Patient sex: M
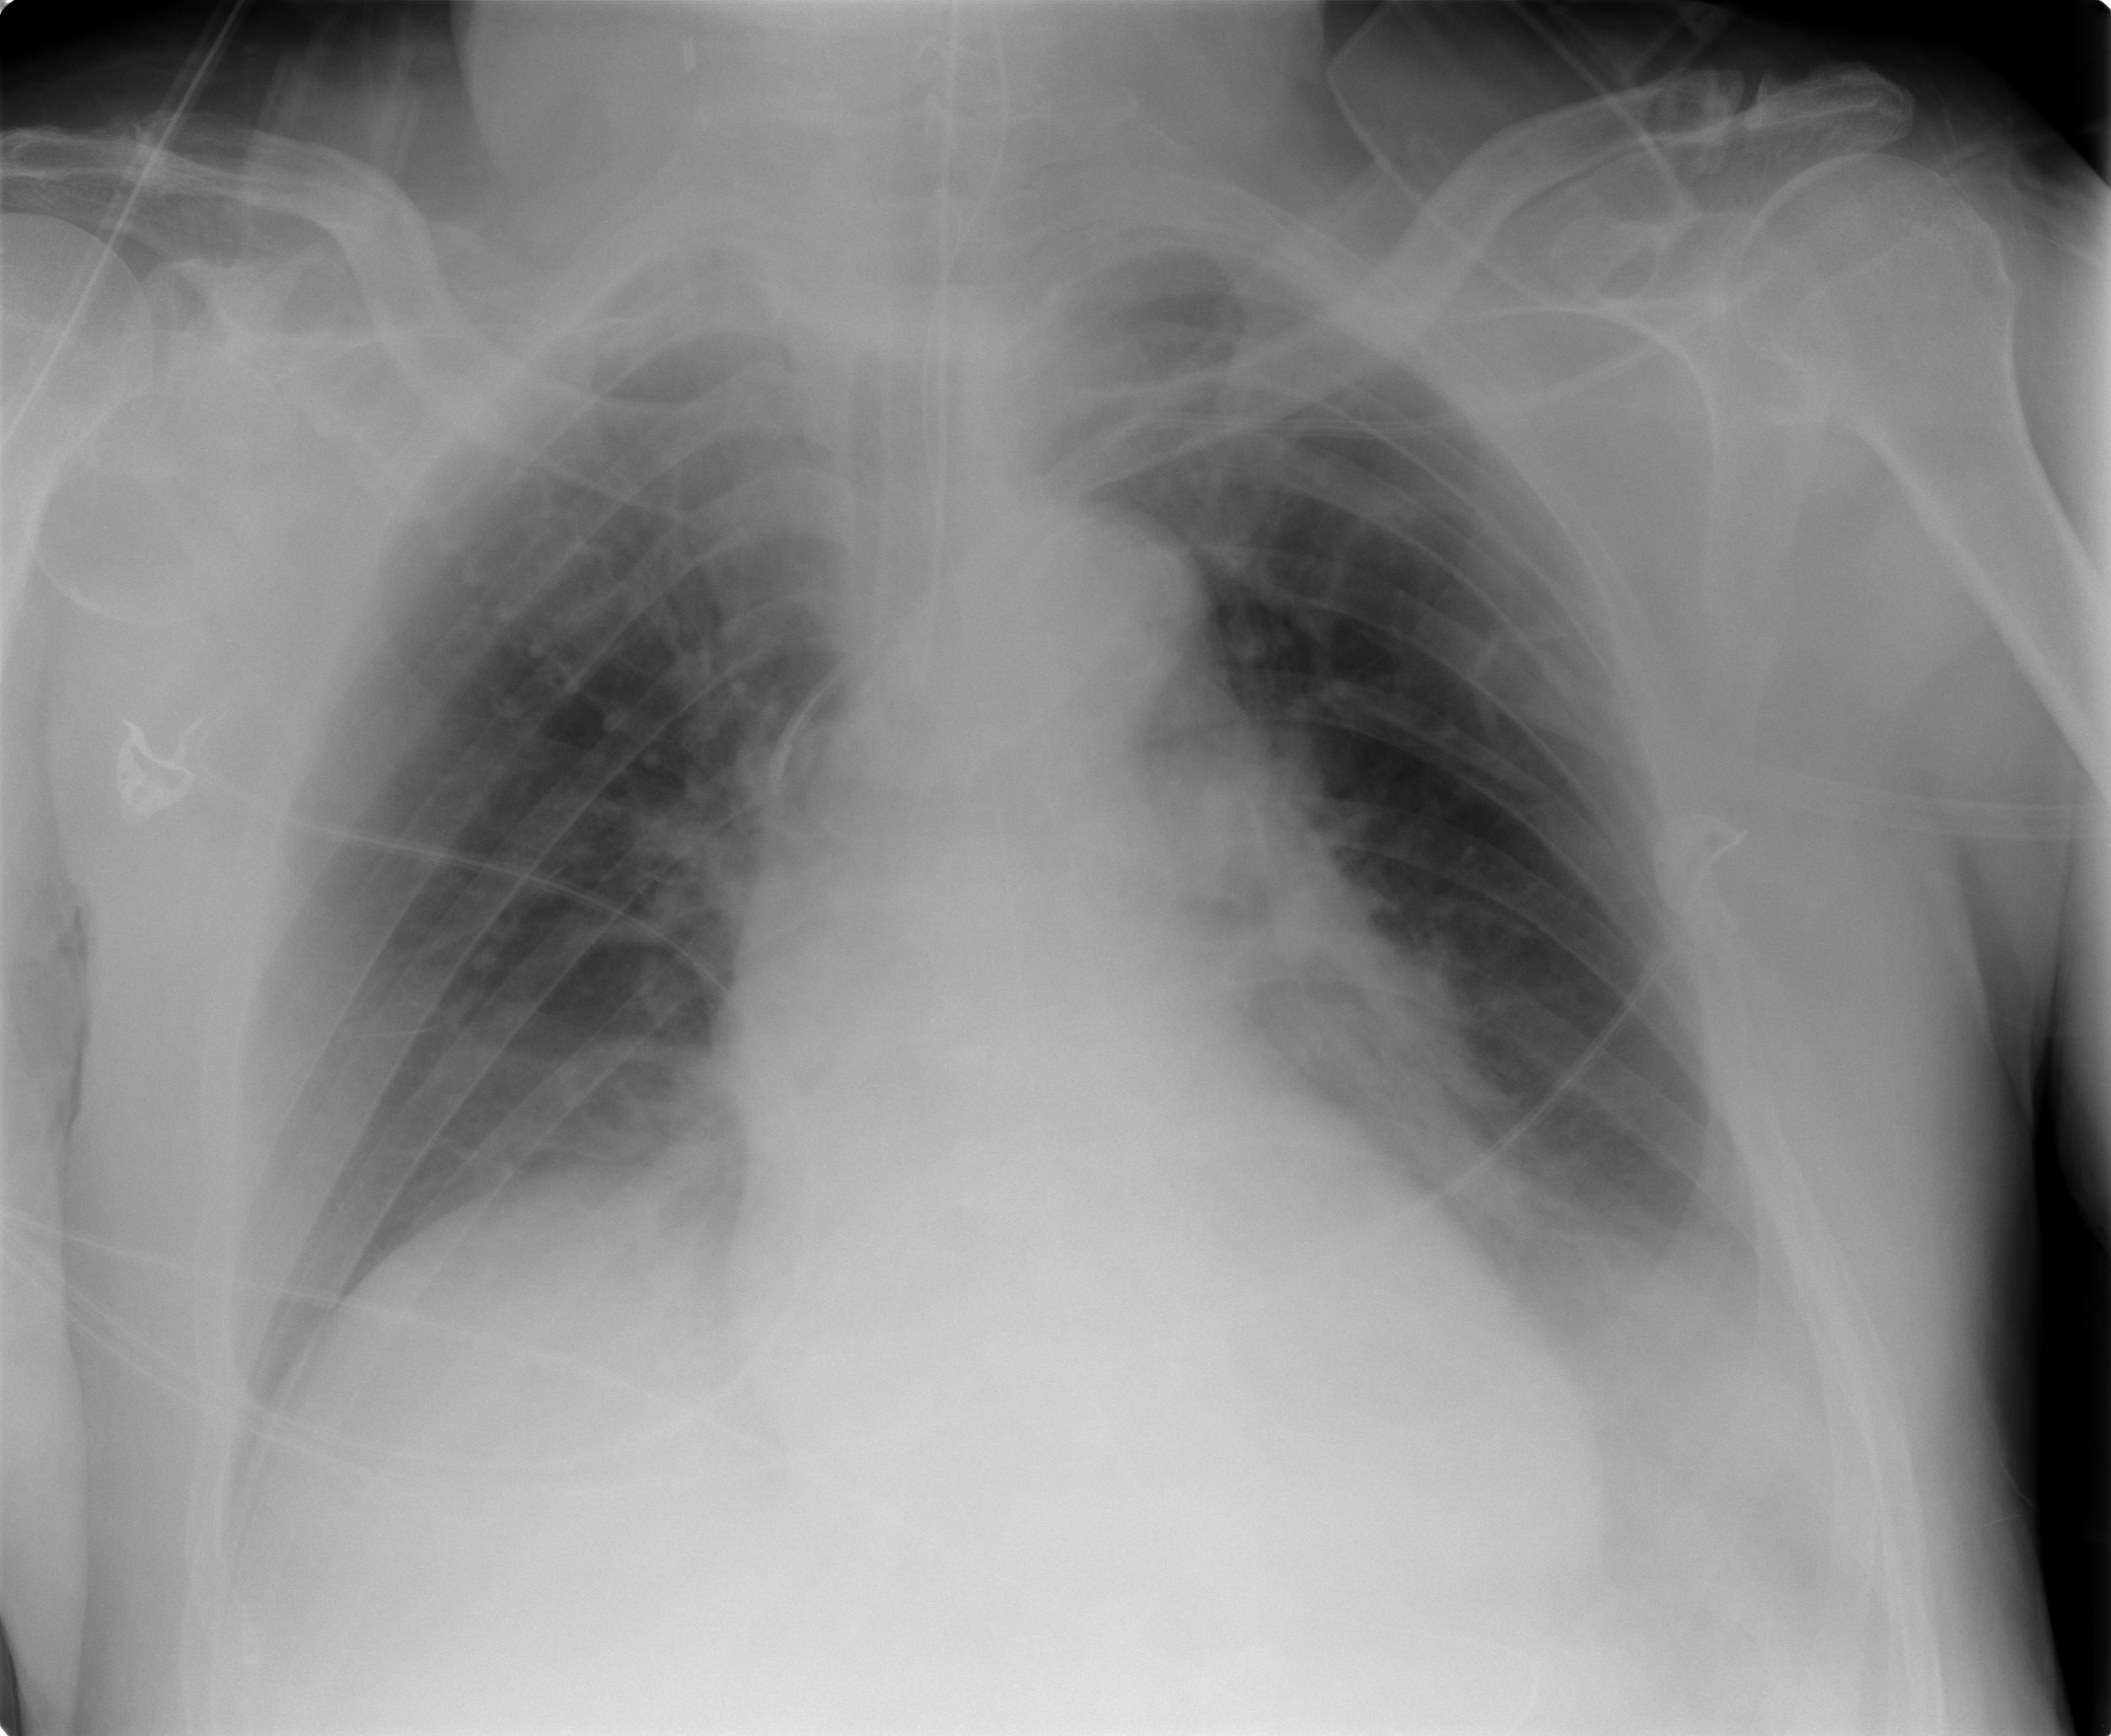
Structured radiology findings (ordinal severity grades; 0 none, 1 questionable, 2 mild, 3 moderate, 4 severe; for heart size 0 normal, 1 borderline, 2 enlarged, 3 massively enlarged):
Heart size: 0
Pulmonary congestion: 0
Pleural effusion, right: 0
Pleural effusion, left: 2
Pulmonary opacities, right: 0
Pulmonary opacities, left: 0
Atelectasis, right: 1
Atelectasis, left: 2